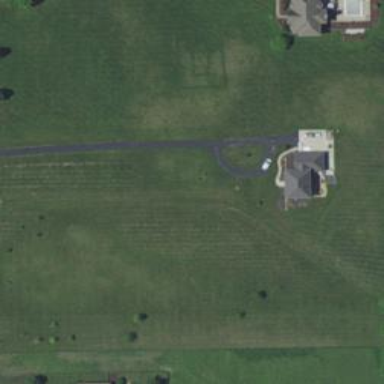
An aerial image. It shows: Driveway.